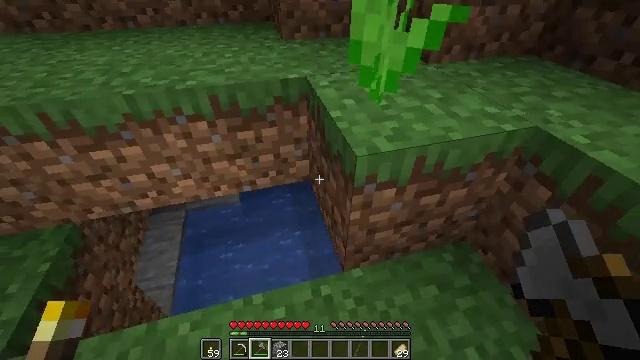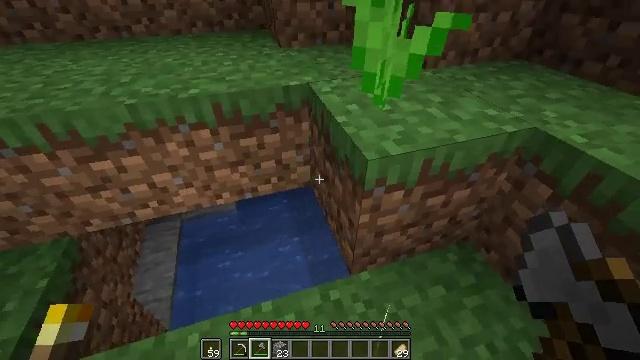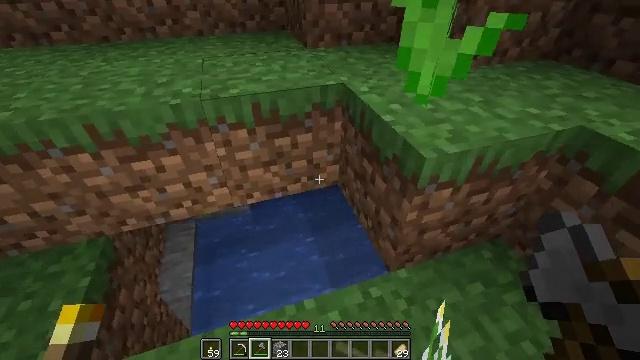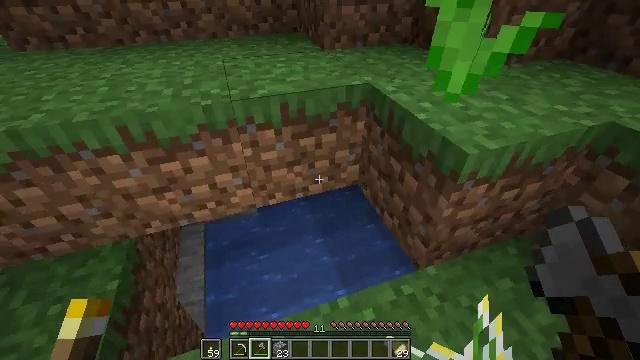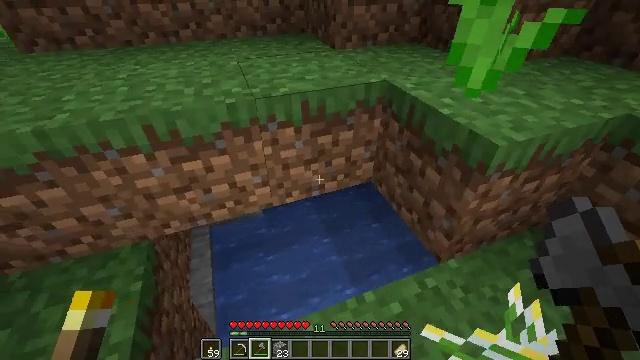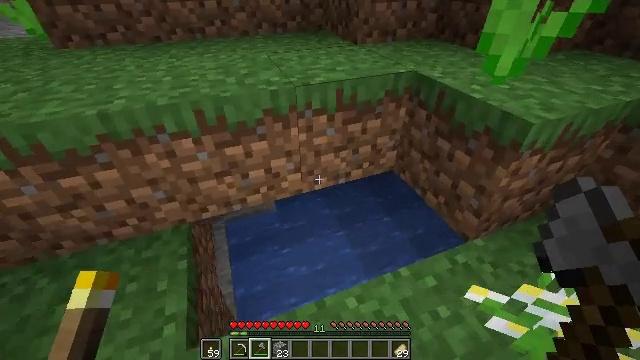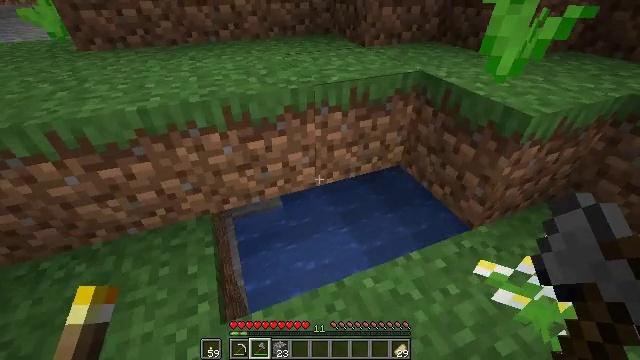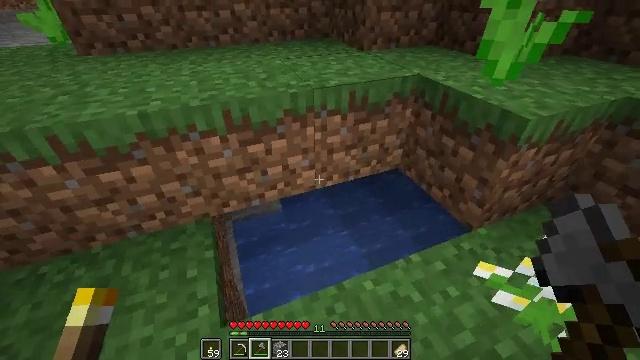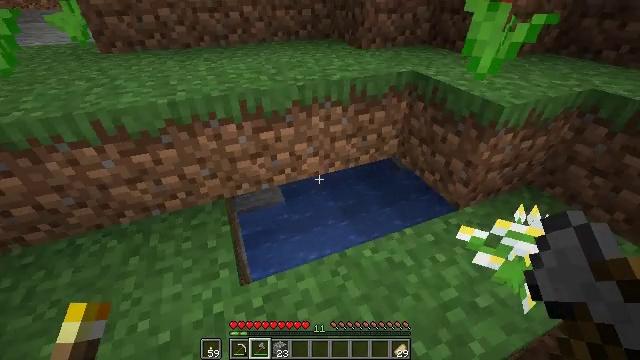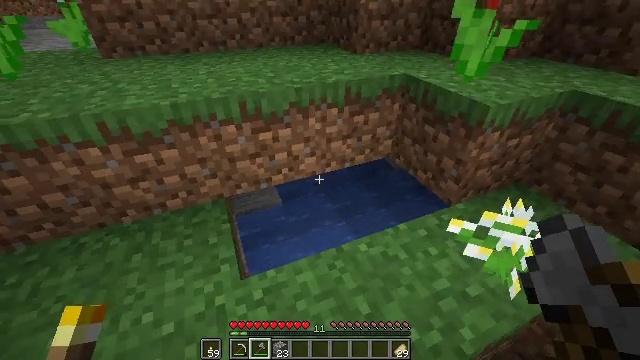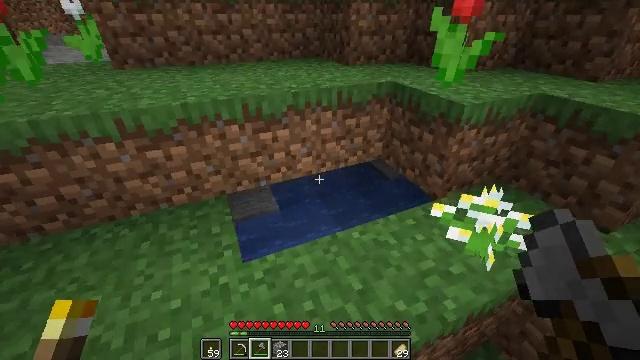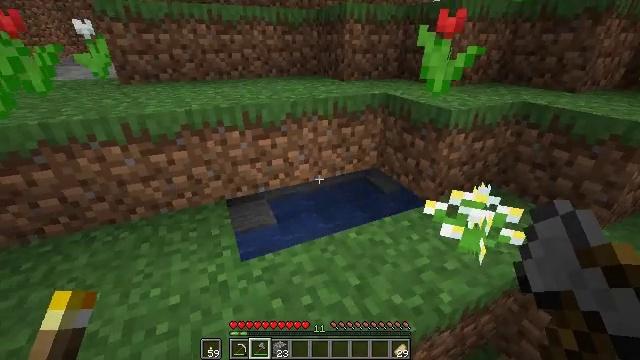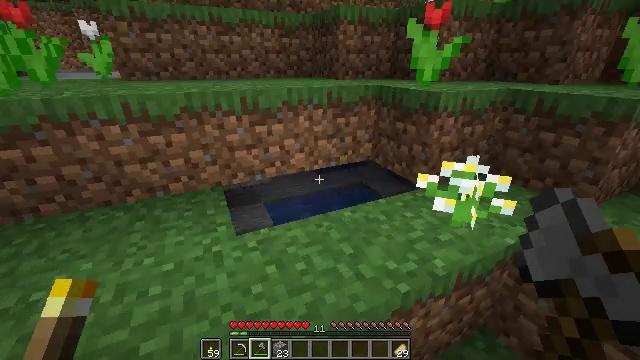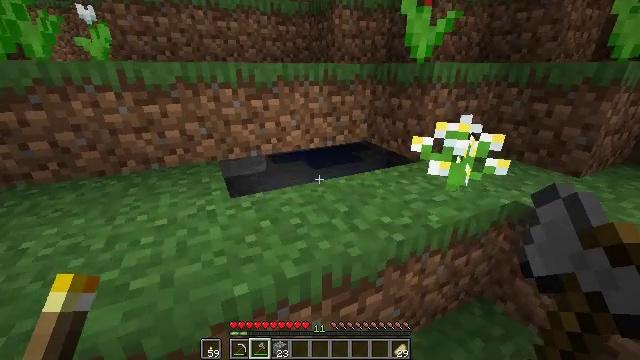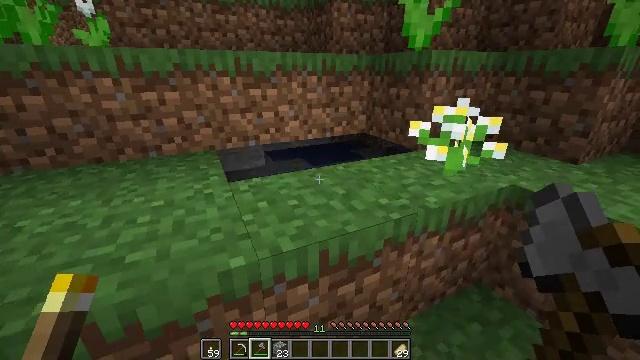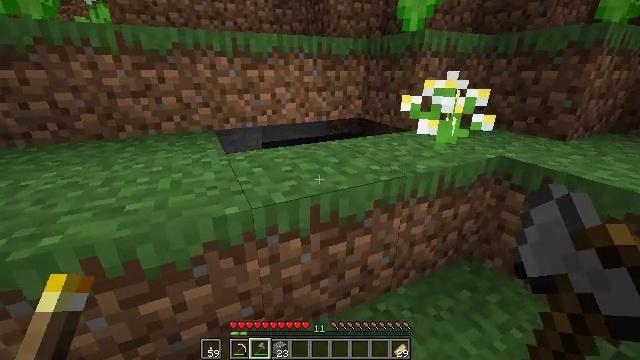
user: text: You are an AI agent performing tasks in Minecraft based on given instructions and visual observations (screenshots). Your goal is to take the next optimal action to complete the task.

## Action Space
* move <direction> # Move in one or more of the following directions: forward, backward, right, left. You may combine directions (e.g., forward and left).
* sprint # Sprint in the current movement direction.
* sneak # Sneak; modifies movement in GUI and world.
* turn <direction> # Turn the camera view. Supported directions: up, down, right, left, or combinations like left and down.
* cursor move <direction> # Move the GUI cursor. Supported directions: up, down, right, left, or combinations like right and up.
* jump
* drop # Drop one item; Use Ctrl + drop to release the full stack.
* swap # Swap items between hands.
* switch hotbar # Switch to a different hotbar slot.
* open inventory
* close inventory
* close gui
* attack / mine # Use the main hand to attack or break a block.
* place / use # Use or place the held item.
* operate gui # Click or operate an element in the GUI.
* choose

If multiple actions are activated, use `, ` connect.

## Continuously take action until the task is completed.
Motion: motion action
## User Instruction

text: Gather grass block for landscaping.
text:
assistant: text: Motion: move left, turn right and up
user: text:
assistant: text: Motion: move left
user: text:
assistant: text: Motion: move left, turn right
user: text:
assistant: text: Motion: move back and move left, turn right
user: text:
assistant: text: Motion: move back and move left
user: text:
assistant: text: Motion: move back
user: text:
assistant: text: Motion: move back
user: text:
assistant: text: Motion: move back
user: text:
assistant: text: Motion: move back, turn up
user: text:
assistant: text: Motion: move back, turn up
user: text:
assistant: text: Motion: move back and move right, turn up
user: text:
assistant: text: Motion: move back and move right, turn up
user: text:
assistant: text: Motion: turn up
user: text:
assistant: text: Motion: no_op
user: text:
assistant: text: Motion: switch to hotbar 2
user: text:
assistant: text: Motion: switch to hotbar 2
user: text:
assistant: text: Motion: turn left
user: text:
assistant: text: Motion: attack / mine
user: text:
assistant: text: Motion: attack / mine
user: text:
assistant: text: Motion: attack / mine
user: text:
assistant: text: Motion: attack / mine
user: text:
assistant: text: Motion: attack / mine
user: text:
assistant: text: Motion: attack / mine
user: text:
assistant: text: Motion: attack / mine
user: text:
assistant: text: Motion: attack / mine
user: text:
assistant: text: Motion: attack / mine
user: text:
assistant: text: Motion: attack / mine
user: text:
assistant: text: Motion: attack / mine
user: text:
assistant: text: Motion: attack / mine
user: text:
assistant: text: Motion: attack / mine